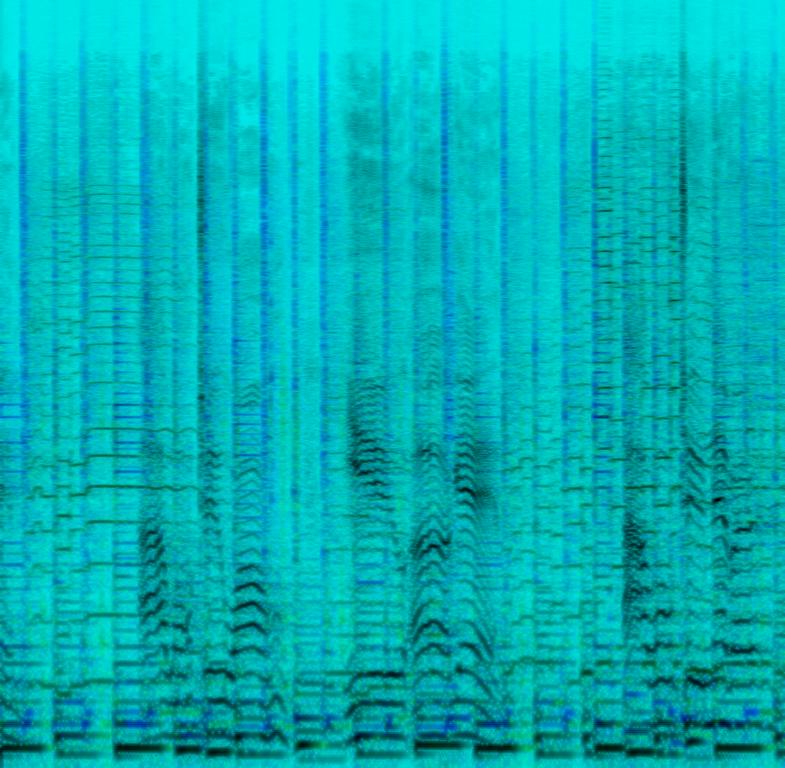
This country song features a male voice singing in a Southern accent. The main melody is a typical country melody. This is accompanied by a violin playing backing notes. The guitar strums chords. The double bass plays the root note and lower fifth of the chords. This song has a happy mood. At the end, there are multiple male voices singing one word together. This song can be played in a happy Country Western movie.